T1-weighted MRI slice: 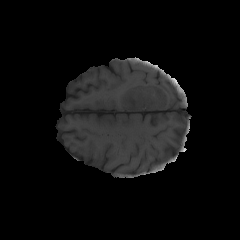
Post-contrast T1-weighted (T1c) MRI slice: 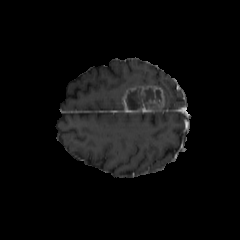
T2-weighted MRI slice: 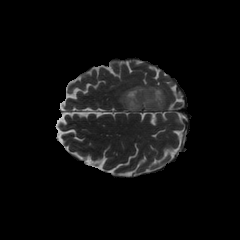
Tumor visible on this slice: yes